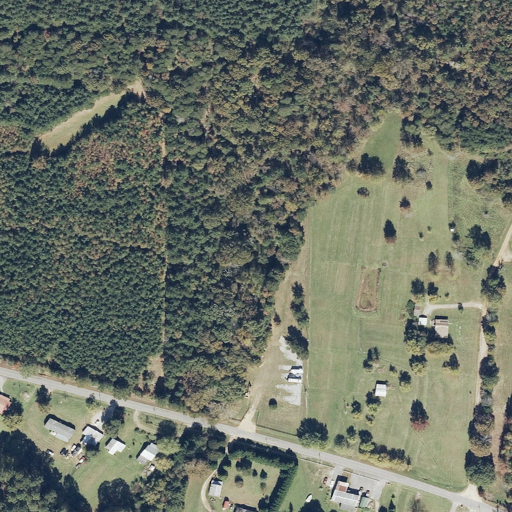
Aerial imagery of valley in Alabama named Sharp Hollow containing evergreen forest, pasture, deciduous forest, open development, mixed forest, low intensity development, and shrub